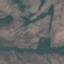
Land use / land cover class: HerbaceousVegetation